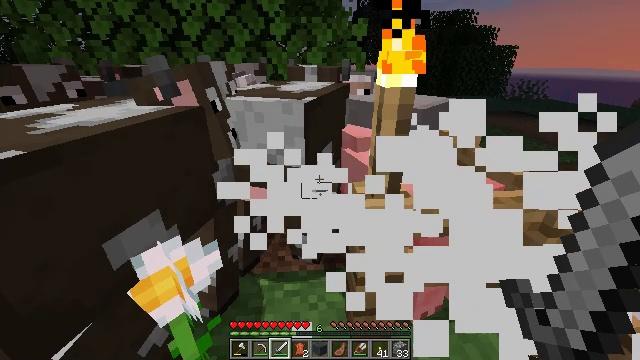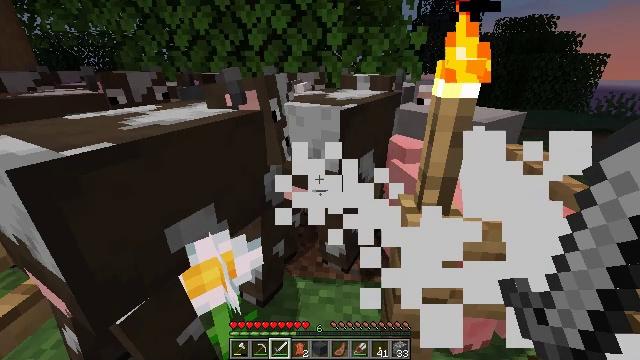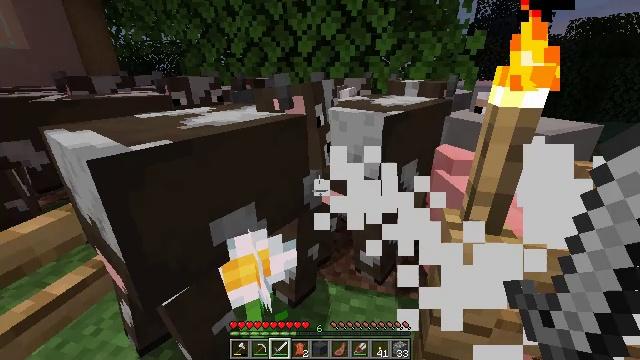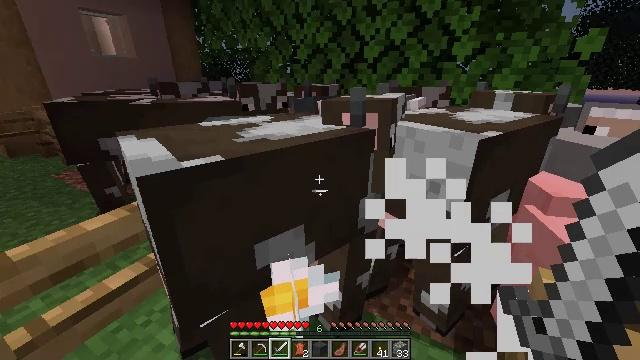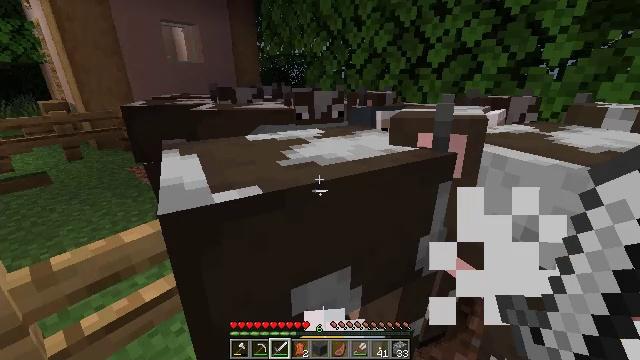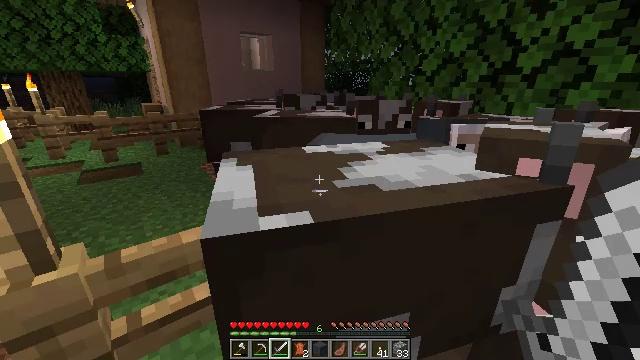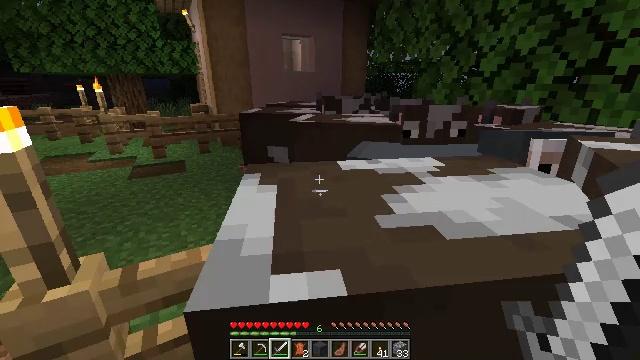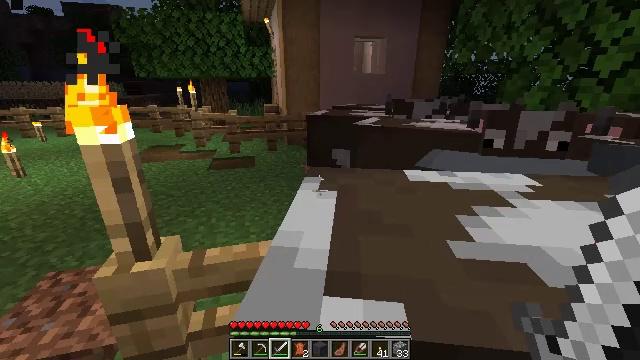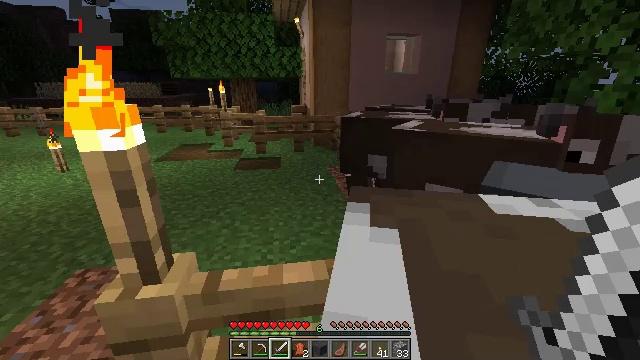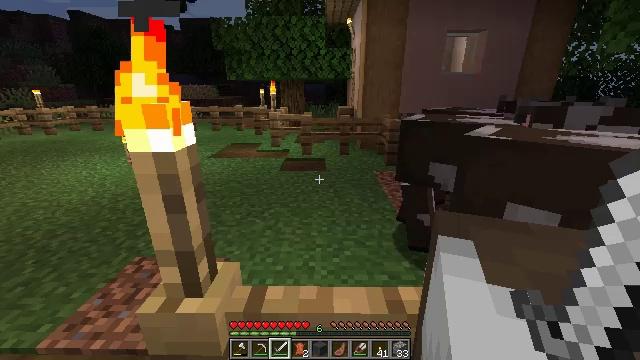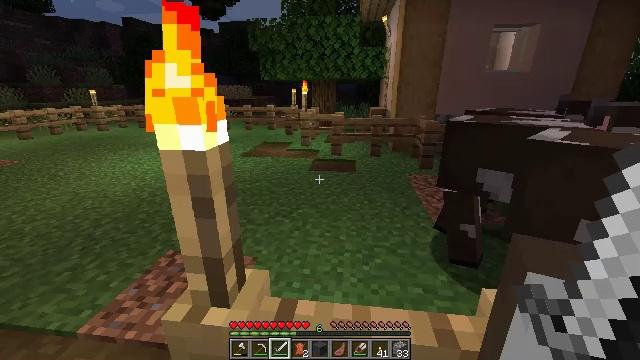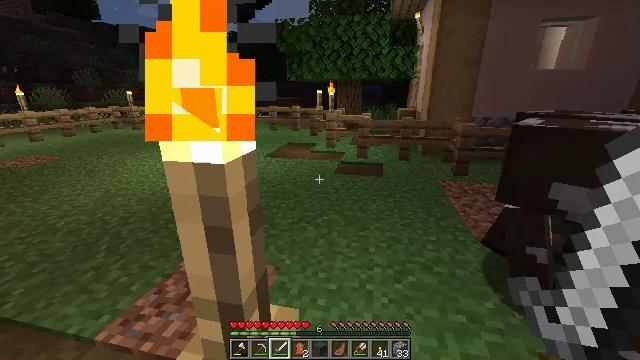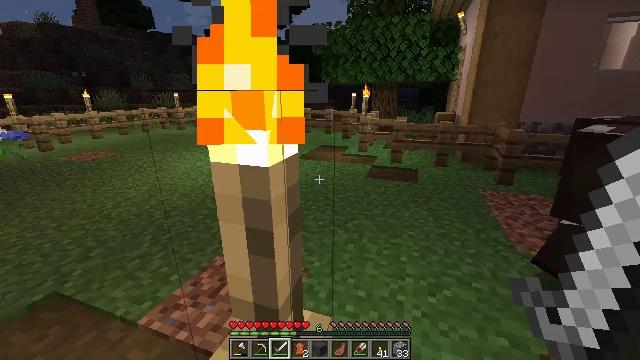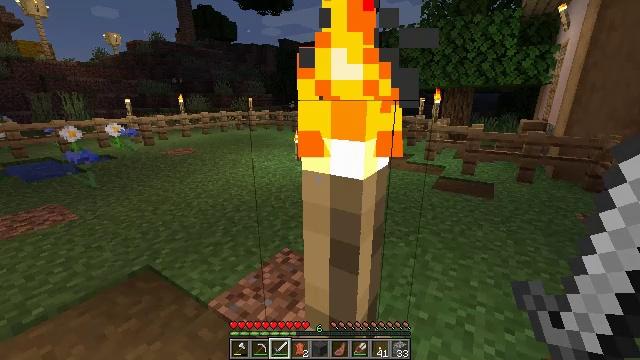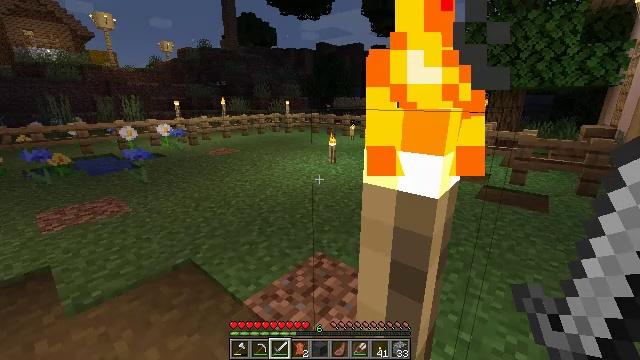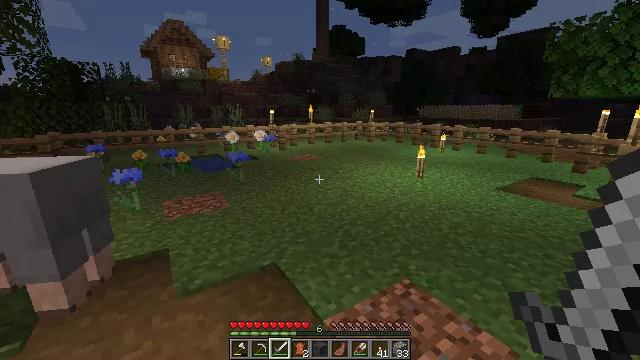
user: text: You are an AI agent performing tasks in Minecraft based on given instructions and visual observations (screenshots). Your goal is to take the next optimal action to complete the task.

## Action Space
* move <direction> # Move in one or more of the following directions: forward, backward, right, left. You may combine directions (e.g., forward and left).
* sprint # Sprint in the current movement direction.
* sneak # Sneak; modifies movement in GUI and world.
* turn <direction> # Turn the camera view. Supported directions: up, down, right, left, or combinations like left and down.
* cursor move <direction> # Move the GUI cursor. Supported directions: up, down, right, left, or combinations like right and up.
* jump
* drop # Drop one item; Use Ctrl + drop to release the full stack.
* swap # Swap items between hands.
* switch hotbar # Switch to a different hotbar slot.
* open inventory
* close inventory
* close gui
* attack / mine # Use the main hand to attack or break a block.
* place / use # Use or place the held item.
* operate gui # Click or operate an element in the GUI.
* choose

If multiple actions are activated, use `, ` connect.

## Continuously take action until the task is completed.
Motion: motion action
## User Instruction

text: Gather beetroots by breaking the plants.
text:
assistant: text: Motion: turn left and up
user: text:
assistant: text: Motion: move forward, turn left and up
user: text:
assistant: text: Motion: move forward, turn left and up
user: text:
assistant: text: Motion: move forward, turn left
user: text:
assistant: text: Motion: move forward, turn left and up
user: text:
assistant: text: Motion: move forward, turn left
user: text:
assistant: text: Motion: move forward, turn left
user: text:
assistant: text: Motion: move forward, turn left
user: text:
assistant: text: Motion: move forward, turn left
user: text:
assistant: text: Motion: move forward, turn left
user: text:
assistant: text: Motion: move forward, turn left
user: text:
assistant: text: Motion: move forward, turn left
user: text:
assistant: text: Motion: move forward, turn left and up
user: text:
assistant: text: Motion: move forward, turn left
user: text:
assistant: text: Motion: move forward, turn left and up
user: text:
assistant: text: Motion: move forward, turn left and up
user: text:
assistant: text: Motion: move forward, turn left and up
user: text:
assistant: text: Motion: move forward, turn left
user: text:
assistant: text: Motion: move forward, turn left
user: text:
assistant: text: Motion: move forward
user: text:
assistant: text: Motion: move forward
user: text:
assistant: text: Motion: move forward
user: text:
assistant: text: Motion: move forward, turn right
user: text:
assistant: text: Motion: move forward, turn right
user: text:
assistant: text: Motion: move forward, turn right
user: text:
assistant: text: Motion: move forward, turn right
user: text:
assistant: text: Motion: move forward, turn right
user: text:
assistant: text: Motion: move forward
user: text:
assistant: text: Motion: move forward
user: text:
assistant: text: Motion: move forward